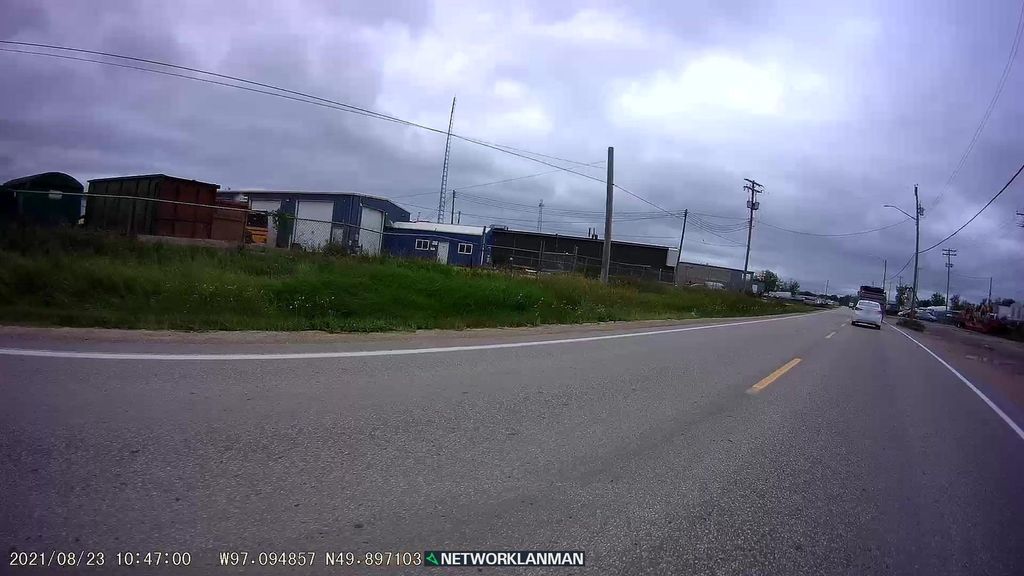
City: winnipeg